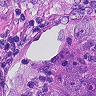
Metastatic tissue present: yes